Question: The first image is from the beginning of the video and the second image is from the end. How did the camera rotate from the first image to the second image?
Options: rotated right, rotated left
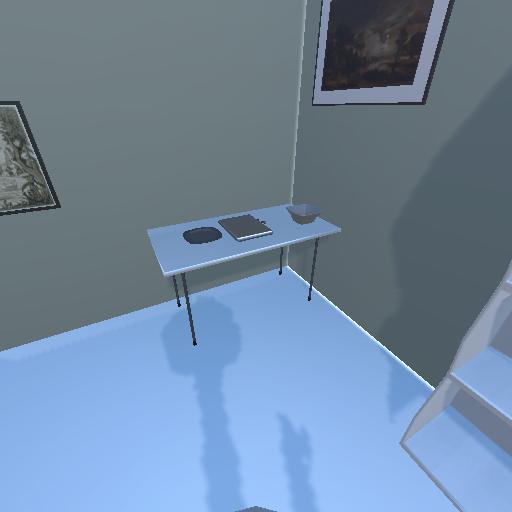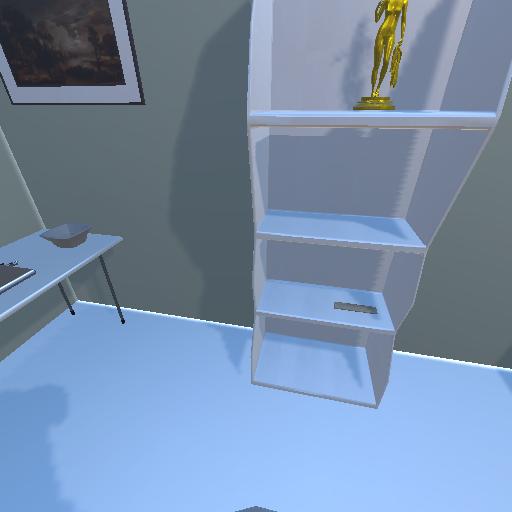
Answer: rotated right